Brain MRI, t1w sequence, axial 2D slice.
Patient: age 38, sex F, weight 95 kg, height 1.95 m
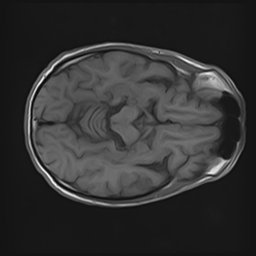